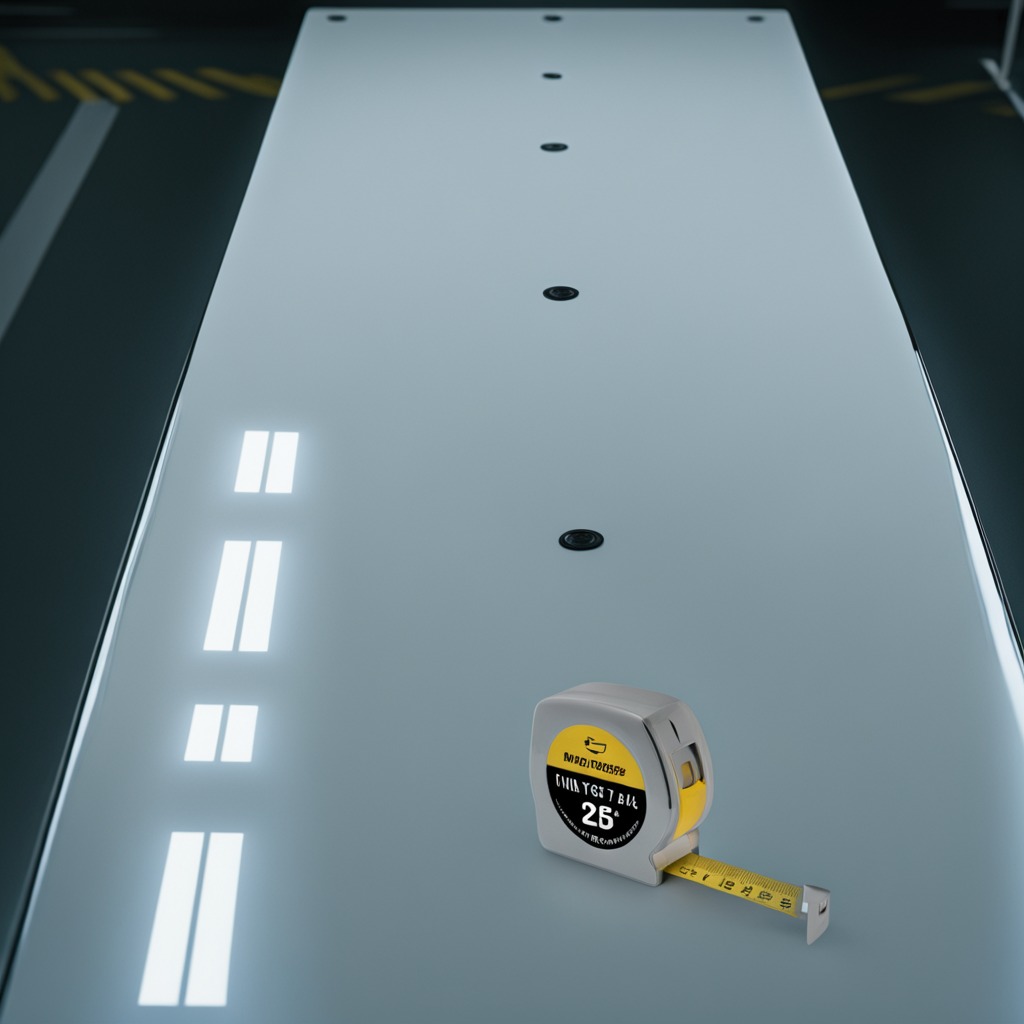
A measuring tape is lying on the table in the ship maintenance bay.